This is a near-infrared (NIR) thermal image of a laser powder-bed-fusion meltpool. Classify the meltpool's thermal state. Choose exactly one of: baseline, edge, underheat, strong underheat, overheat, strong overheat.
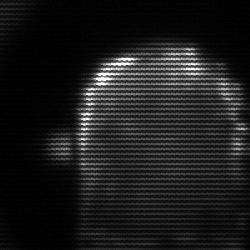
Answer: baseline